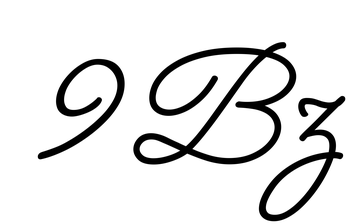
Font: MeowScript-Regular